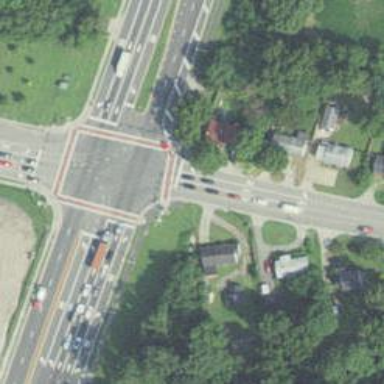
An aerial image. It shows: Marked crossing on the road.